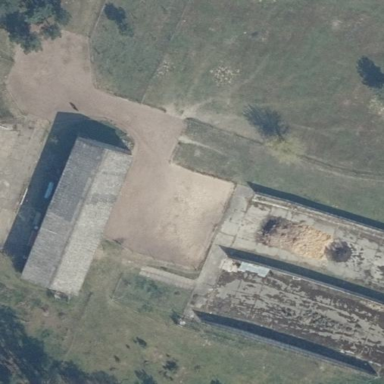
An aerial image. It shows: Farmyard area.